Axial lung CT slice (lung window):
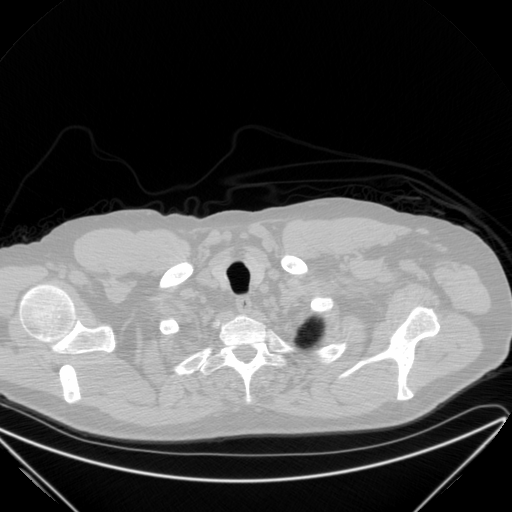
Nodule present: no